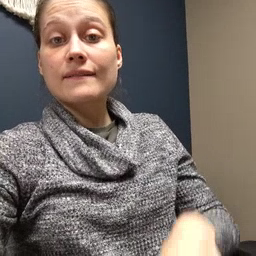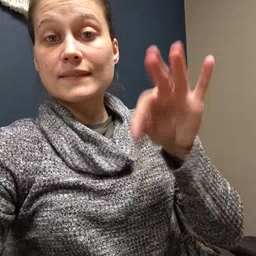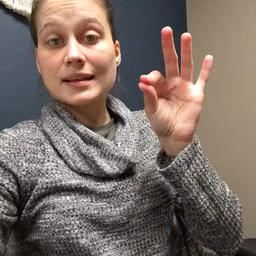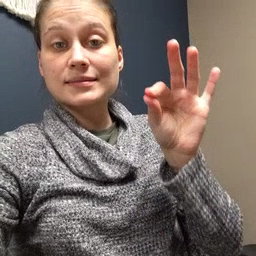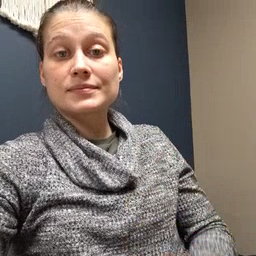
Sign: find